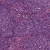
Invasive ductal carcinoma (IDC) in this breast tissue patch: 1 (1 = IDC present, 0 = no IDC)